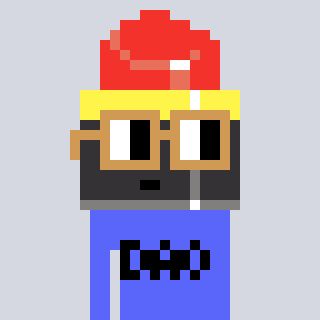
a pixel art character with square brown glasses, a lipstick-shaped head and a purple-colored body on a cool background